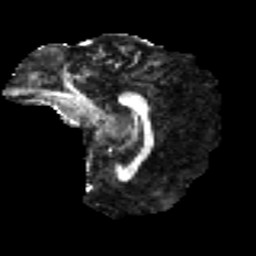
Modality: FA
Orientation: sagittal
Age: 49
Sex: male
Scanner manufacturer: ge
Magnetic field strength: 3 T
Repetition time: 7.8 s
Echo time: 0.0611 s